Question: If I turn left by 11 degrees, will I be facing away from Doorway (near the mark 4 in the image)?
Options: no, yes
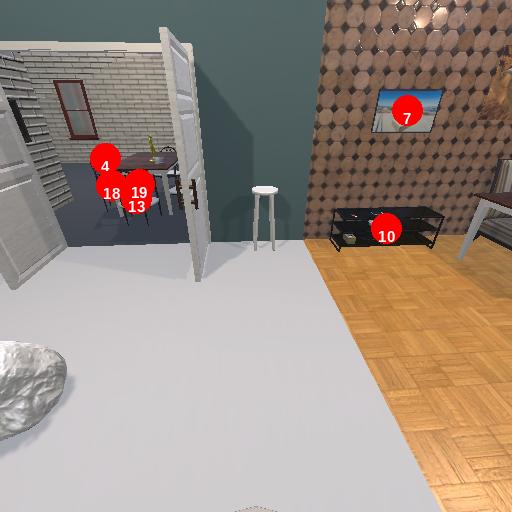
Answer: no